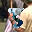
Label: 3